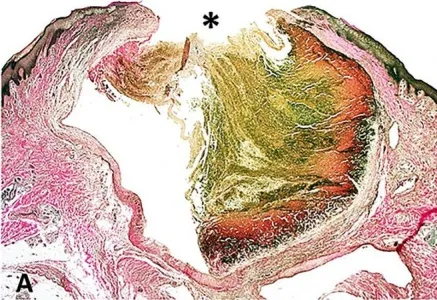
Photomicrographs of the vascular lesion. Panoramic view of the dermo-epidermal specimen including a cross-section of a superficial venous vessel at the point of rupture (*) with discontinuity of overlying tissues (van Gieson's trichrome, 2x).
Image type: pathology (h&e)